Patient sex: F
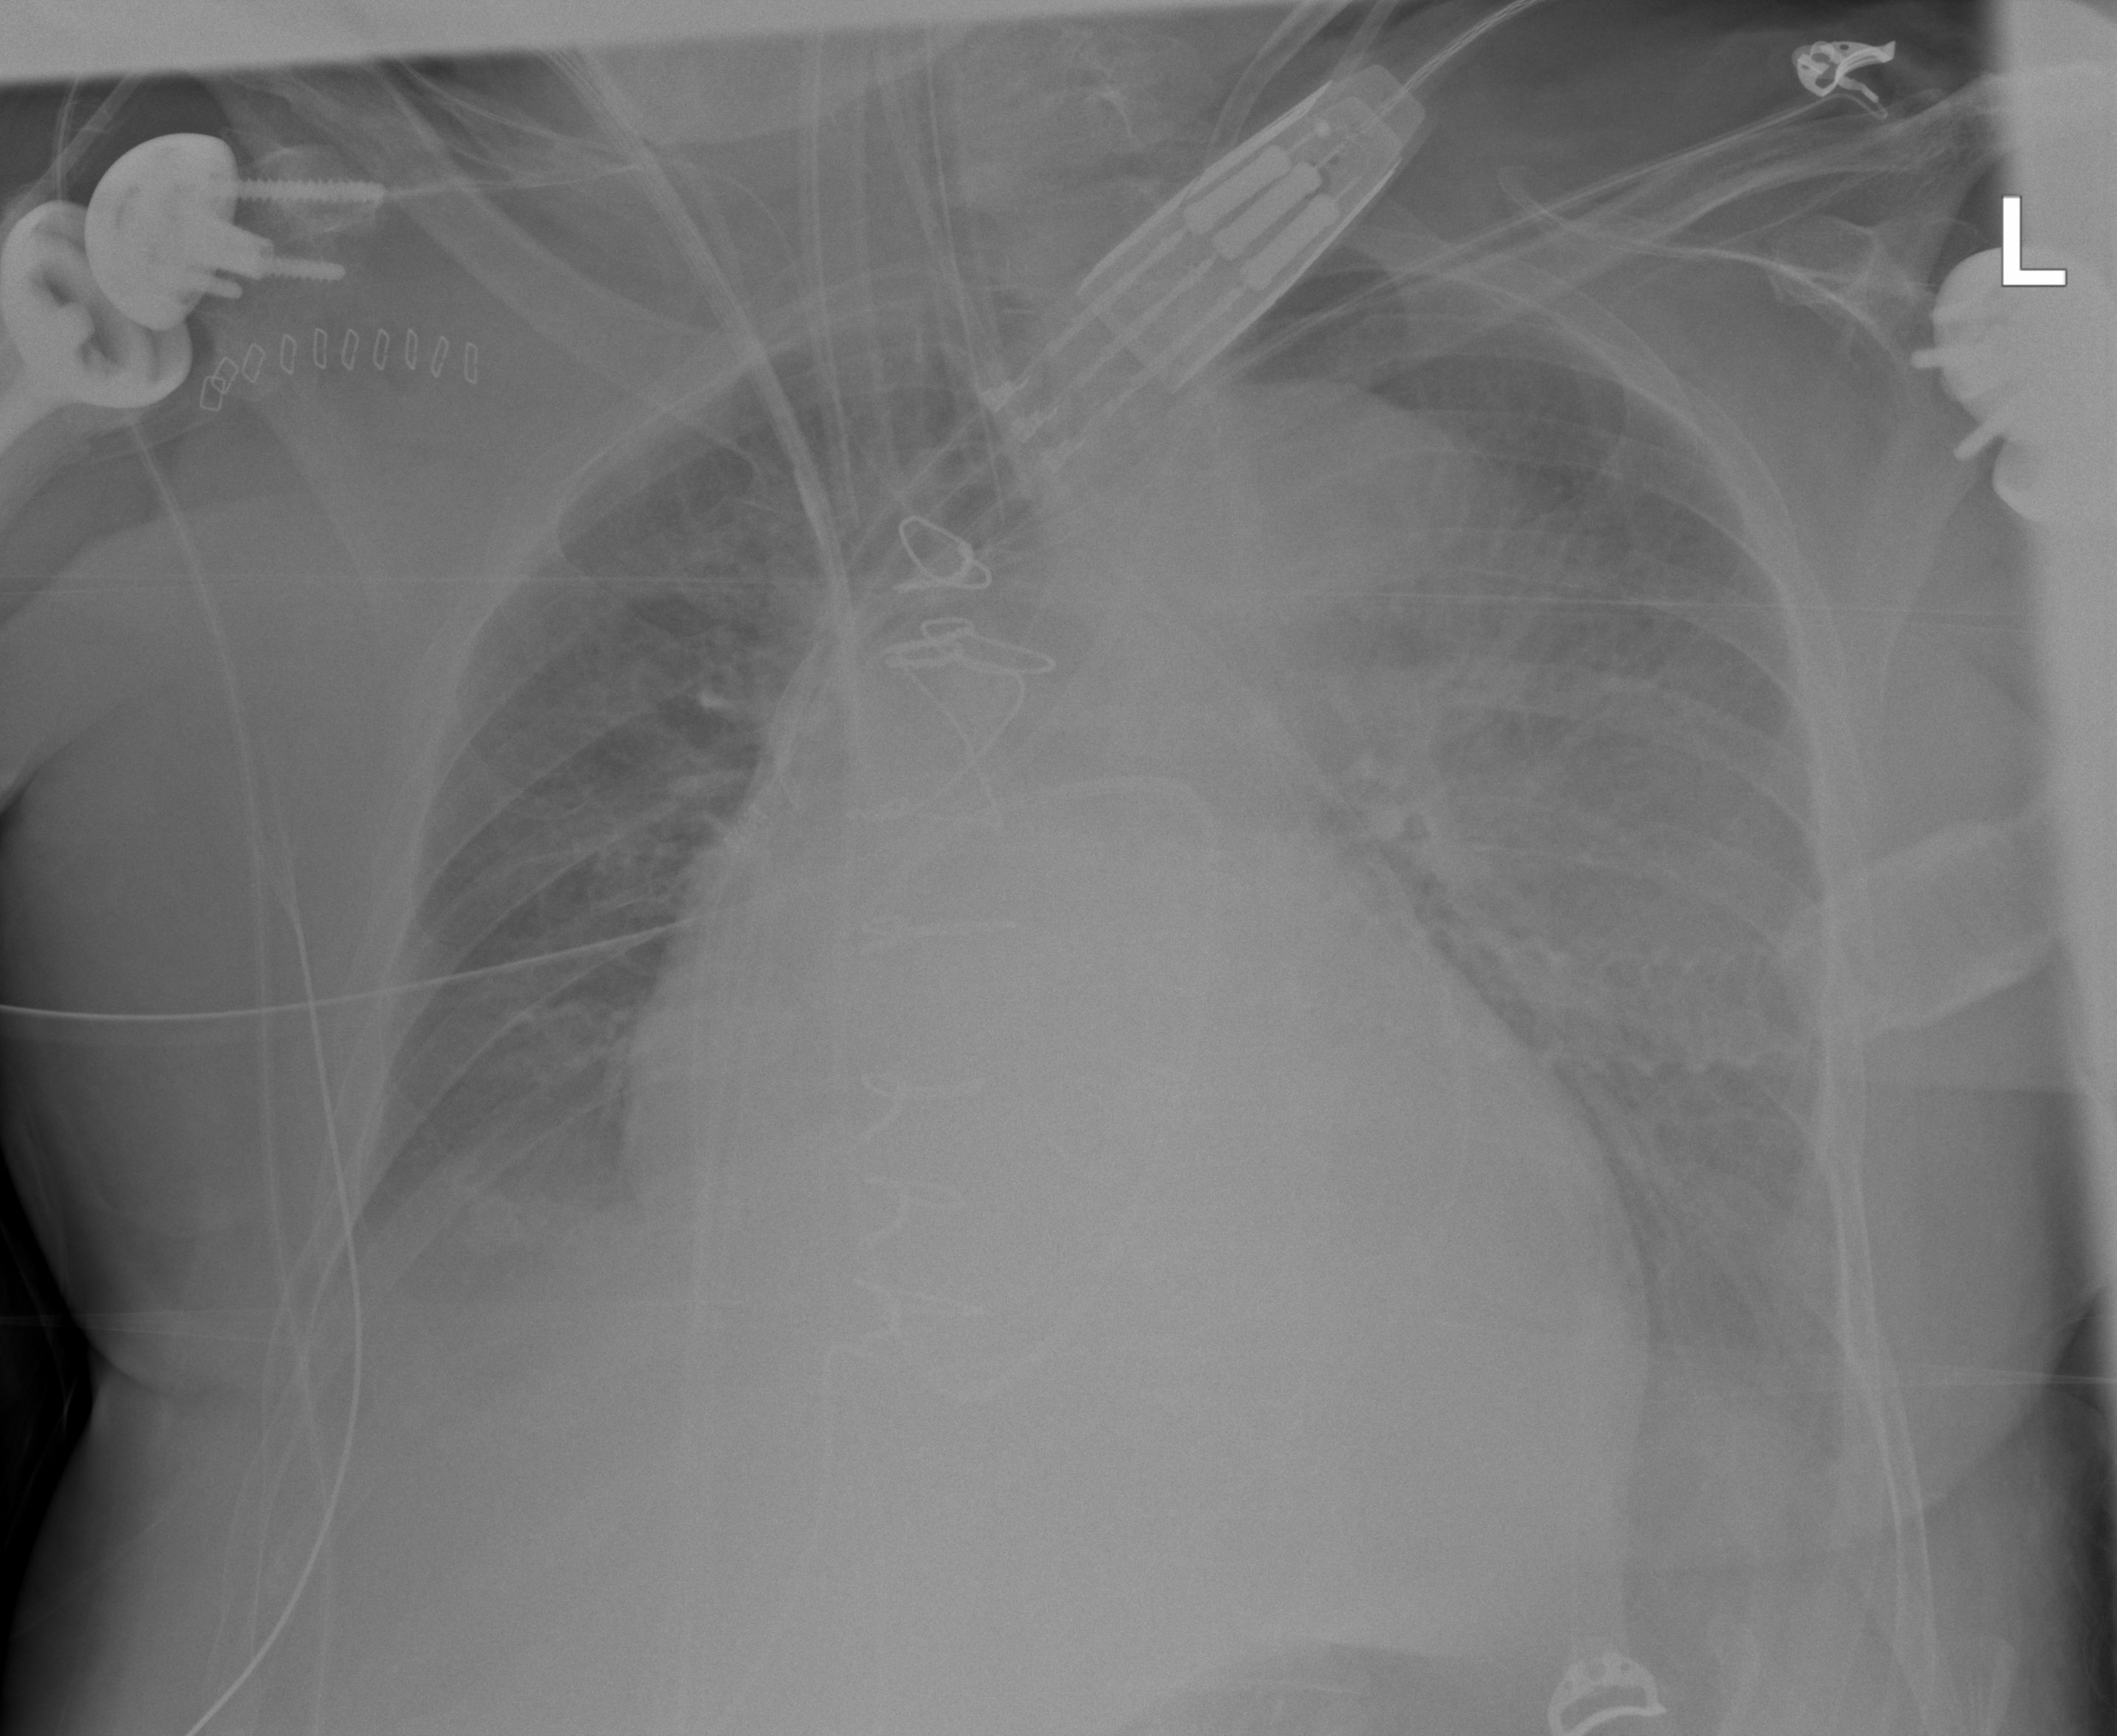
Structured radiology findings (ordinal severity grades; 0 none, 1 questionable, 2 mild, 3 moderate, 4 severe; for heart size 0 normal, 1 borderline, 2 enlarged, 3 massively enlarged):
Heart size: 3
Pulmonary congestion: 2
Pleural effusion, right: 0
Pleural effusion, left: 2
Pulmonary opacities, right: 0
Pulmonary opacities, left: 1
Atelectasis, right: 0
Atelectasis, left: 2